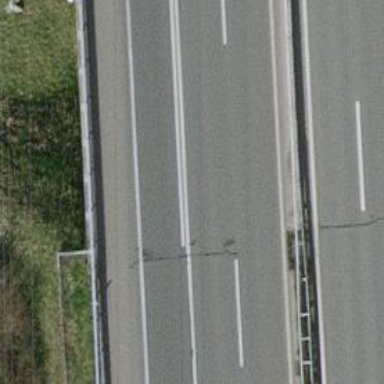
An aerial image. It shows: Motorway bridge.